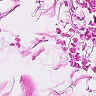
Metastatic tissue present: no